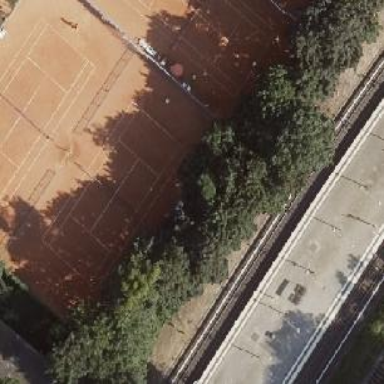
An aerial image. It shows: Clay tennis court in leisure land pitch.